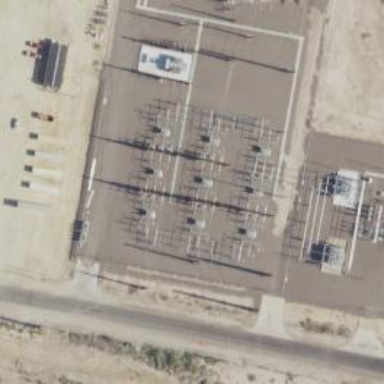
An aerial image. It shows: Switch used for power control.